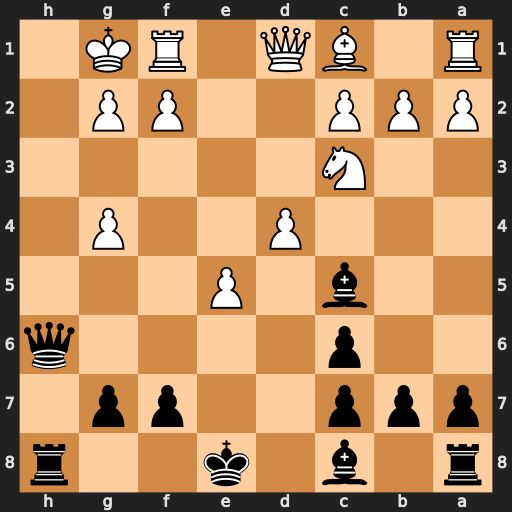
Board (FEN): r1b1k2r/ppp2pp1/2p4q/2b1P3/3P2P1/2N5/PPP2PP1/R1BQ1RK1
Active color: b
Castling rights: kq
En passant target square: -
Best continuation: Qh1#